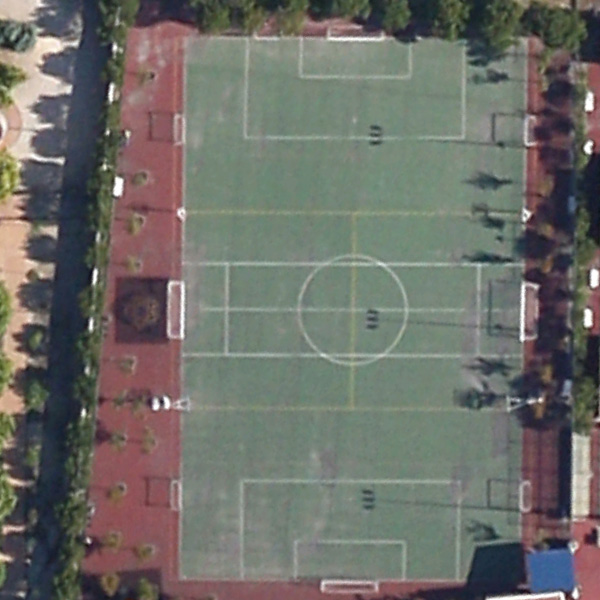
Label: Playground